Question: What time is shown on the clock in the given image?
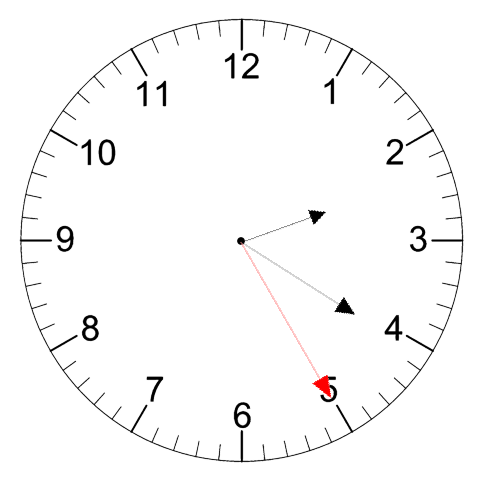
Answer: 02:20:25